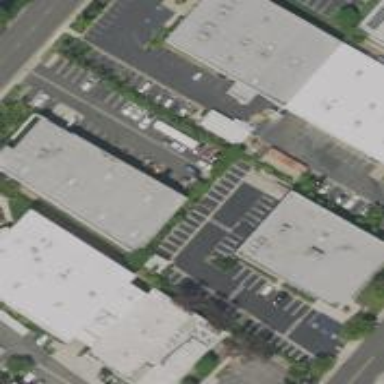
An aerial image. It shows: Commercial building.